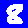
Digit: 8